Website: home-depot
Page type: delivery-shipping
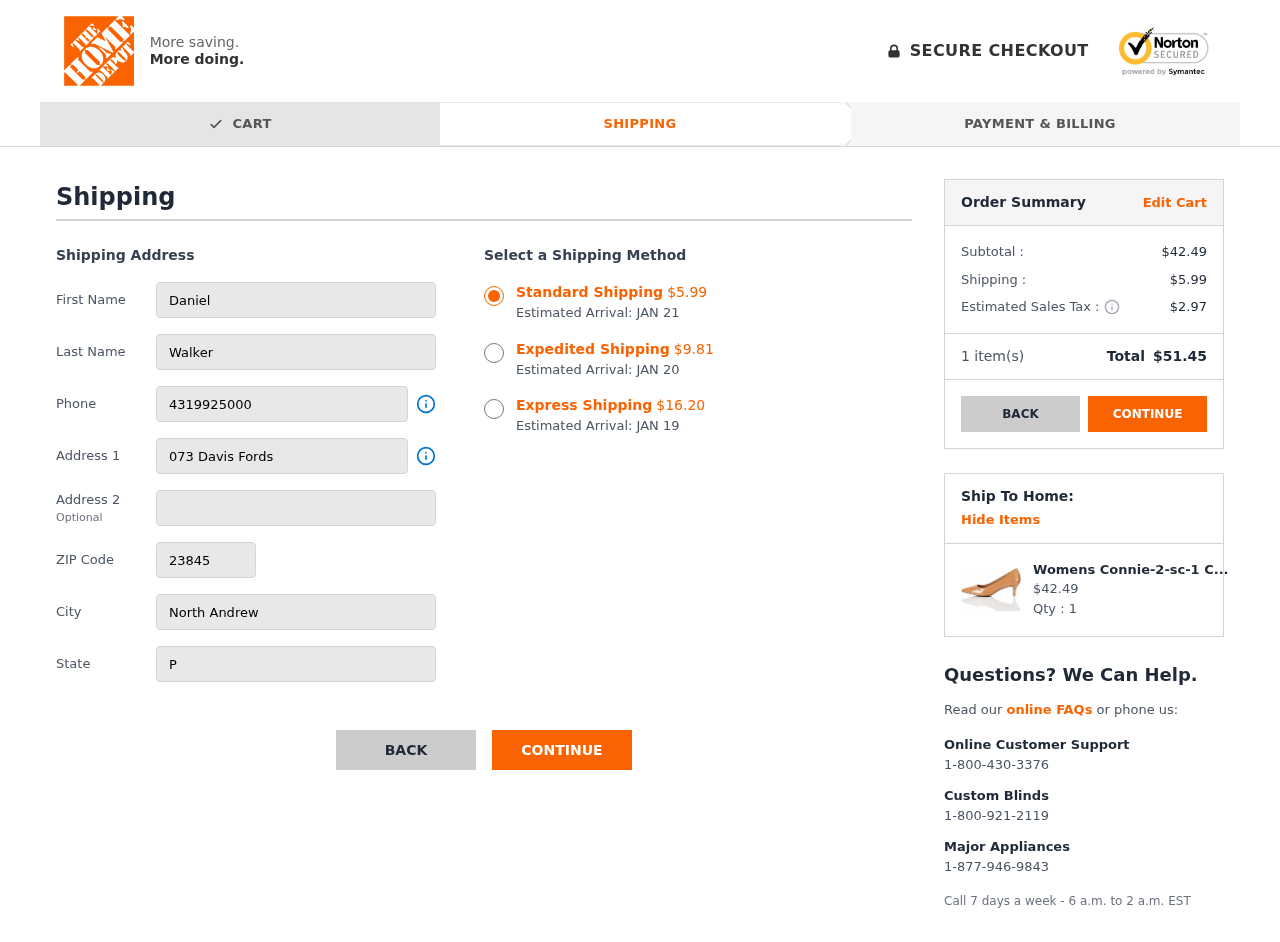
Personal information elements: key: PII_CITY
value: North Andrew
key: PII_FIRSTNAME
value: Daniel
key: PII_LASTNAME
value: Walker
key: PII_PHONE
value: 4319925000
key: PII_POSTCODE
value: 23845
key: PII_STATE
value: PW
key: PII_STREET
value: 073 Davis Fords
Product elements: key: PRODUCT1_NAME
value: Womens Connie-2-sc-1 Closed Toe Heels
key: PRODUCT1_PRICE
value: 42.49
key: PRODUCT1_QUANTITY
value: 1
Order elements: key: ORDER_SHIPPING_COST_STANDARD
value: $5.99
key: ORDER_DELIVERY_DATE
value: JAN 21
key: ORDER_SHIPPING_COST_EXPEDITED
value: $9.81
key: ORDER_DELIVERY_DATE_EXPEDITED
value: JAN 20
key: ORDER_SHIPPING_COST_EXPRESS
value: $16.20
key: ORDER_DELIVERY_DATE_EXPRESS
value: JAN 19
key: ORDER_SUBTOTAL
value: $42.49
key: ORDER_SHIPPING_COST
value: $5.99
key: ORDER_TAX
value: $2.97
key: ORDER_NUM_ITEMS
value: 1
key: ORDER_TOTAL
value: $51.45